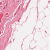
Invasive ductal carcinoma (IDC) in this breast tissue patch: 0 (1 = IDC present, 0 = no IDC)